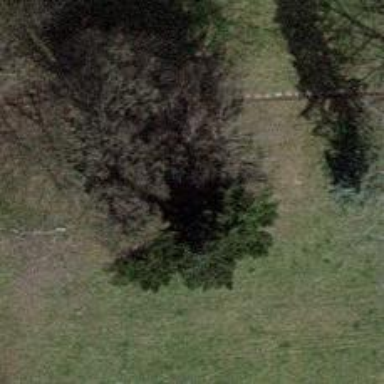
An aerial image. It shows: Evergreen needle-leaved tree.